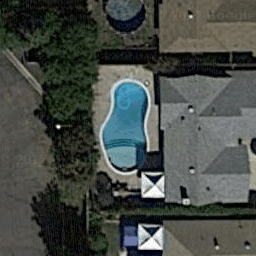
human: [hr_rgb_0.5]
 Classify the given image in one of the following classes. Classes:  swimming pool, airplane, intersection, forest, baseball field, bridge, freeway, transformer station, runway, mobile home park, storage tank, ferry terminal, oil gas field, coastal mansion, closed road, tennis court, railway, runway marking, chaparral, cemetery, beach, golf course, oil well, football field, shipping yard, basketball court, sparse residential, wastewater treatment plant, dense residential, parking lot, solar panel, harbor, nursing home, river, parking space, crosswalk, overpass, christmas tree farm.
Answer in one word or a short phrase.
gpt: swimming pool